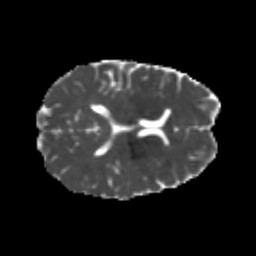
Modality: MD
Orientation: axial
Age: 22
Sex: female
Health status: healthy
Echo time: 0.074 s